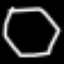
Label: octagon